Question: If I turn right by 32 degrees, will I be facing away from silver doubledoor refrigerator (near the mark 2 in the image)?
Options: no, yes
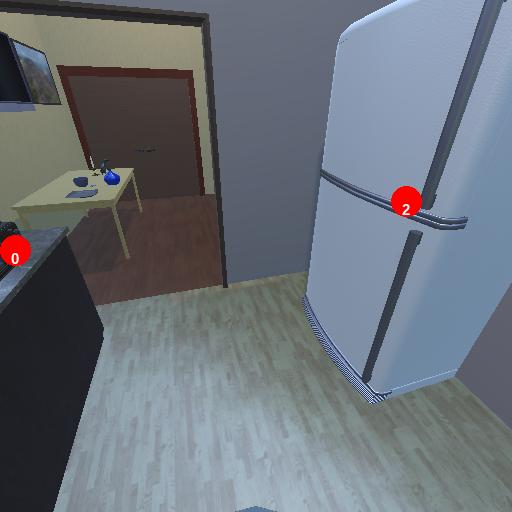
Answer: no